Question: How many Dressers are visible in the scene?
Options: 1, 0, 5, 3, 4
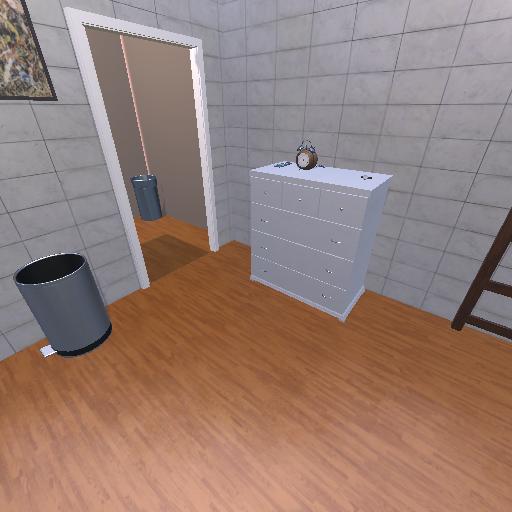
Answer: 1